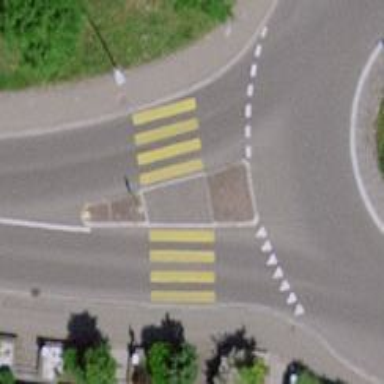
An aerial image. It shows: Marked crossing with pedestrian island.